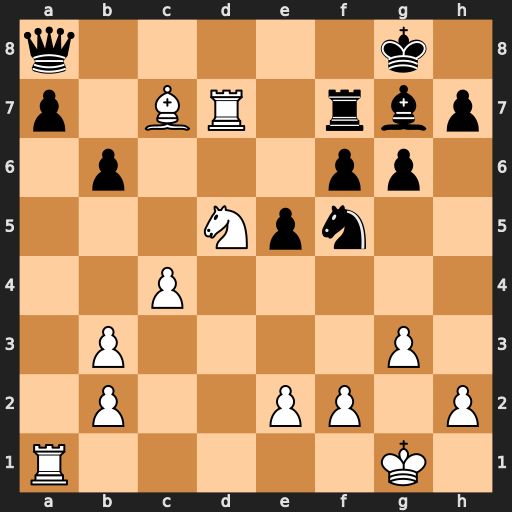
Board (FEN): q5k1/p1BR1rbp/1p3pp1/3Npn2/2P5/1P4P1/1P2PP1P/R5K1
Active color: w
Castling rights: -
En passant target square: -
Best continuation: Rd8+ Qxd8 Bxd8